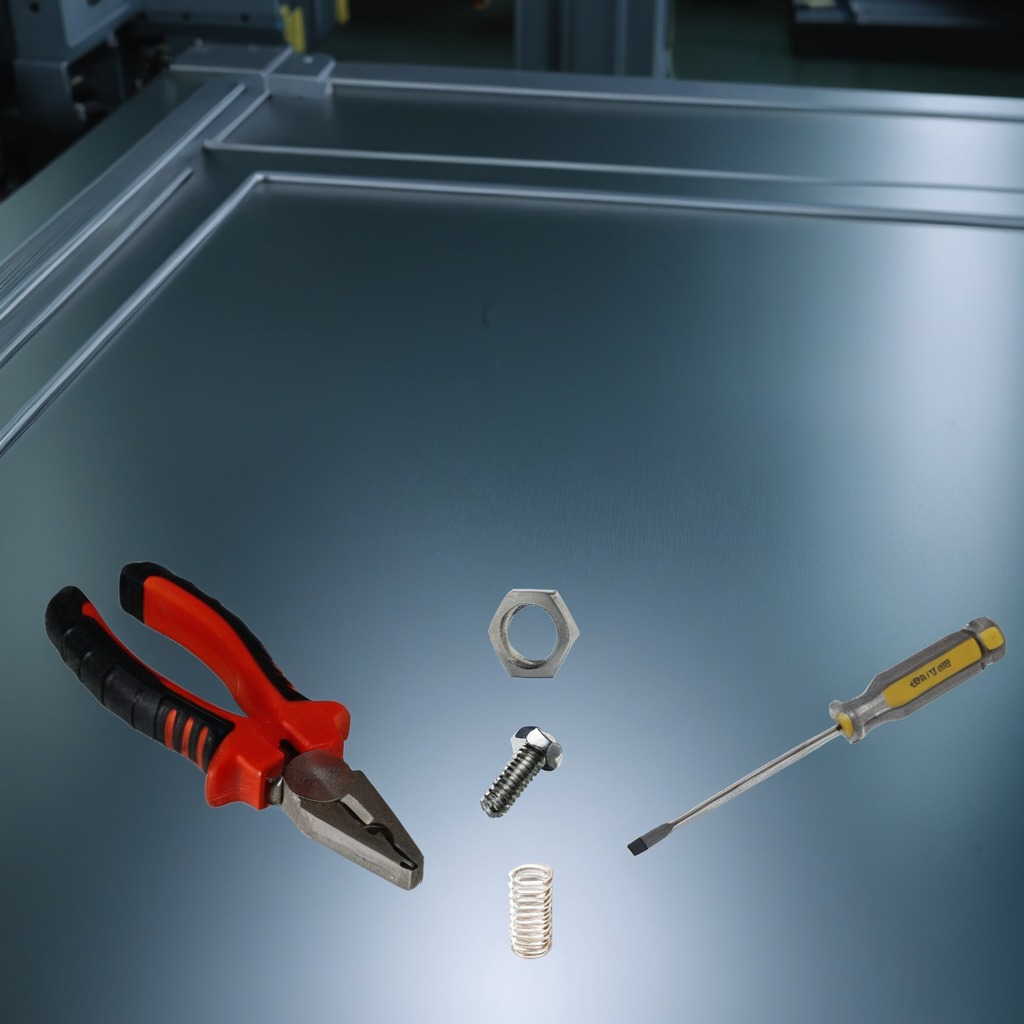
A metal screw, pliers, coiled metal spring, screwdriver, and metal nut are lying on the metal table.